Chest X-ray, AP view. Patient: 66 years old, sex M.
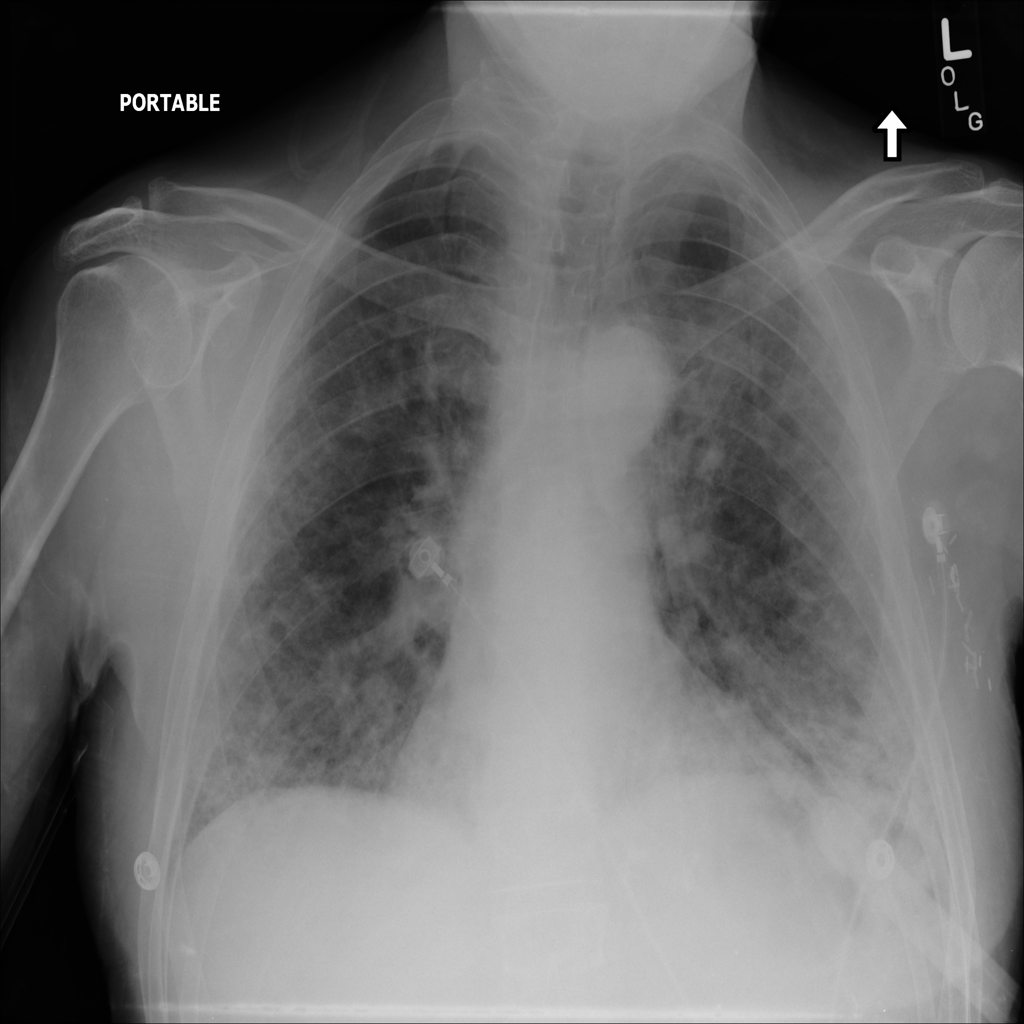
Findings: No Finding